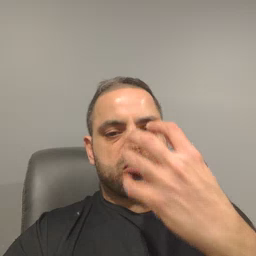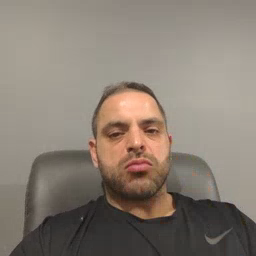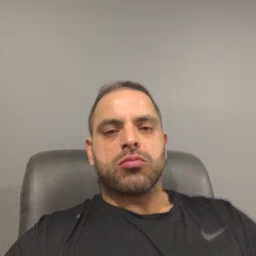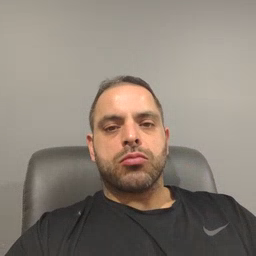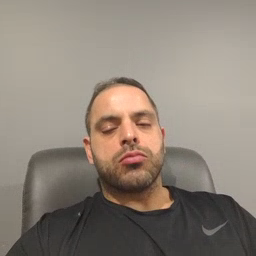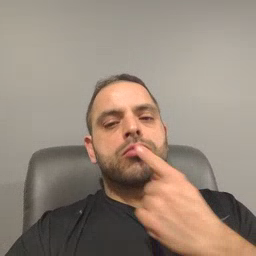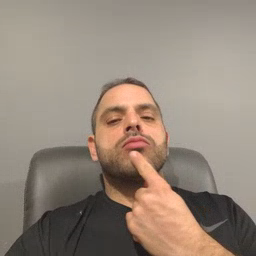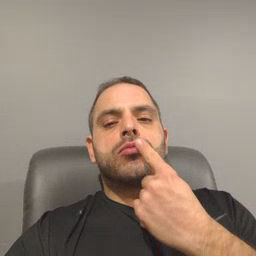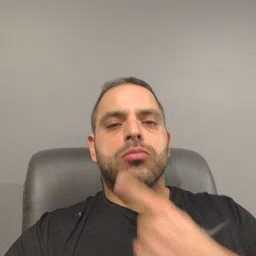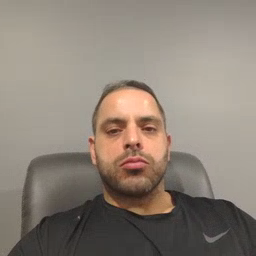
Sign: lips